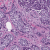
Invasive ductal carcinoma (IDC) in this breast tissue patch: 1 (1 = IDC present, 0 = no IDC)